Question: The JFace Dialogs I have created show difference in layouts under different resolutions.How to create dialog in JFace or SWT which show same layout under all resolutions just like the dialogs used in Eclipse.
i mean that on changing the screen resolution to 800x600 pixels and choosing extra large fonts the layout of the dialog gets disturbed which is not the case with Eclipse IDE dialogs.Just check out the screenshot of my dialog.
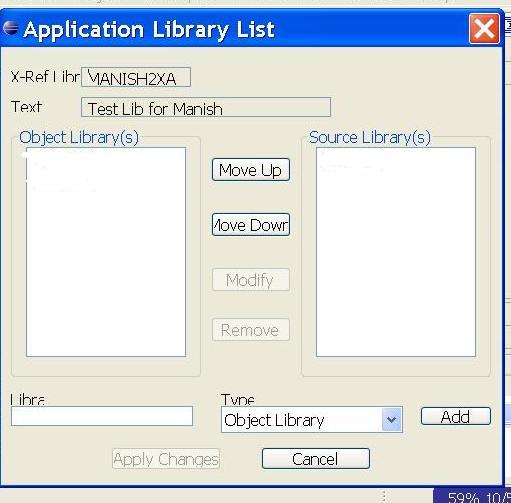
Answer: Ok, based on the discussion in chat, it seems like the guys previously working on this code restricted the size of the individual widgets. I created a dummy dialog which resembles the one in your question. It does not restrict widget sizes. Instead the layouts take care of the sizing:
'''
import org.eclipse.jface.dialogs.Dialog;
import org.eclipse.jface.dialogs.IDialogConstants;
import org.eclipse.swt.SWT;
import org.eclipse.swt.layout.GridData;
import org.eclipse.swt.layout.GridLayout;
import org.eclipse.swt.widgets.Button;
import org.eclipse.swt.widgets.Combo;
import org.eclipse.swt.widgets.Composite;
import org.eclipse.swt.widgets.Control;
import org.eclipse.swt.widgets.Group;
import org.eclipse.swt.widgets.Label;
import org.eclipse.swt.widgets.List;
import org.eclipse.swt.widgets.Shell;
import org.eclipse.swt.widgets.Text;
public class DummyDialog extends Dialog {
private Composite composite;
public DummyDialog(Shell parentShell)
{
super(parentShell);
setShellStyle(parentShell.getStyle() | SWT.CLOSE | SWT.TITLE | SWT.BORDER | SWT.APPLICATION_MODAL);
setBlockOnOpen(true);
}
protected Control createDialogArea(Composite parent) {
this.composite = (Composite) super.createDialogArea(parent);
GridLayout layout = new GridLayout(1, false);
layout.marginHeight = 5;
layout.marginWidth = 10;
composite.setLayout(layout);
createContent();
return composite;
}
private void createContent()
{
createTopContent();
createMiddleContent();
createBottomContent();
}
private void createTopContent()
{
Composite top = new Composite(composite, SWT.NONE);
top.setLayout(new GridLayout(2, false));
top.setLayoutData(new GridData(SWT.FILL, SWT.CENTER, true, false));
Label firstLabel = new Label(top, SWT.NONE);
firstLabel.setText("X-Ref Library");
Text firstText = new Text(top, SWT.BORDER);
firstText.setText("MANISH2XA");
firstText.setEditable(false);
firstText.setLayoutData(new GridData(SWT.FILL, SWT.CENTER, true, true));
Label secondLabel = new Label(top, SWT.NONE);
secondLabel.setText("Text");
Text secondText = new Text(top, SWT.BORDER);
secondText.setText("Test Lib for Manish");
secondText.setEditable(false);
secondText.setLayoutData(new GridData(SWT.FILL, SWT.CENTER, true, true));
}
private void createMiddleContent()
{
Composite middle = new Composite(composite, SWT.NONE);
middle.setLayout(new GridLayout(3, false));
middle.setLayoutData(new GridData(SWT.FILL, SWT.FILL, true, true));
Group leftGroup = new Group(middle, SWT.NONE);
leftGroup.setText("Object Library(s)");
leftGroup.setLayout(new GridLayout(1, false));
leftGroup.setLayoutData(new GridData(SWT.FILL, SWT.FILL, true, true));
List leftList = new List(leftGroup, SWT.BORDER);
leftList.setLayoutData(new GridData(SWT.FILL, SWT.FILL, true, true));
leftList.add("DUMMY");
Composite buttons = new Composite(middle, SWT.NONE);
buttons.setLayout(new GridLayout(1, false));
Button moveUp = new Button(buttons, SWT.PUSH);
moveUp.setText("Move up");
moveUp.setLayoutData(new GridData(SWT.FILL, SWT.CENTER, true, true));
Button moveDown = new Button(buttons, SWT.PUSH);
moveDown.setText("Move down");
moveDown.setLayoutData(new GridData(SWT.FILL, SWT.CENTER, true, true));
Button modify = new Button(buttons, SWT.PUSH);
modify.setText("Modify");
modify.setLayoutData(new GridData(SWT.FILL, SWT.CENTER, true, true));
Button remove = new Button(buttons, SWT.PUSH);
remove.setText("Remove");
remove.setLayoutData(new GridData(SWT.FILL, SWT.CENTER, true, true));
Group rightGroup = new Group(middle, SWT.NONE);
rightGroup.setText("Source Library(s)");
rightGroup.setLayout(new GridLayout(1, false));
rightGroup.setLayoutData(new GridData(SWT.FILL, SWT.FILL, true, true));
List rightList = new List(rightGroup, SWT.BORDER);
rightList.setLayoutData(new GridData(SWT.FILL, SWT.FILL, true, true));
rightList.add("DUMMY");
}
private void createBottomContent()
{
Composite bottom = new Composite(composite, SWT.NONE);
bottom.setLayout(new GridLayout(3, false));
bottom.setLayoutData(new GridData(SWT.FILL, SWT.CENTER, true, false));
Label leftLabel = new Label(bottom, SWT.NONE);
leftLabel.setText("Library");
Label rightLabel = new Label(bottom, SWT.NONE);
rightLabel.setText("Type");
new Label(bottom, SWT.NONE);
Text leftText = new Text(bottom, SWT.BORDER);
leftText.setLayoutData(new GridData(SWT.FILL, SWT.CENTER, true, true));
Combo combo = new Combo(bottom, SWT.NONE);
combo.add("Object Library");
combo.setLayoutData(new GridData(SWT.FILL, SWT.CENTER, true, true));
Button add = new Button(bottom, SWT.PUSH);
add.setText("Add");
add.setLayoutData(new GridData(SWT.FILL, SWT.CENTER, true, true));
}
protected void configureShell(Shell newShell)
{
super.configureShell(newShell);
newShell.setText("Application Library List");
}
@Override
protected void createButtonsForButtonBar(Composite parent) {
super.createButtonsForButtonBar(parent);
Button ok = getButton(IDialogConstants.OK_ID);
ok.setText("Apply Changes");
setButtonLayoutData(ok);
Button cancel = getButton(IDialogConstants.CANCEL_ID);
cancel.setText("Cancel");
setButtonLayoutData(cancel);
}
public void okPressed()
{
this.close();
}
public static void main(String[] args)
{
new DummyDialog(new Shell()).open();
}
}
'''
Here is how it looks: